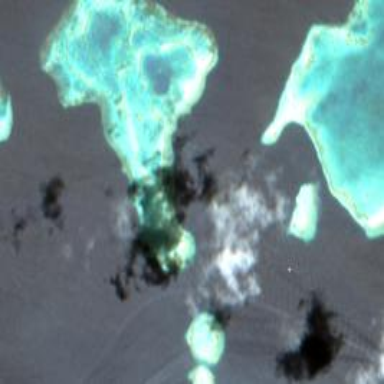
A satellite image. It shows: Atoll with beautiful coral reef.